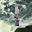
Label: 1